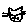
Label: cat